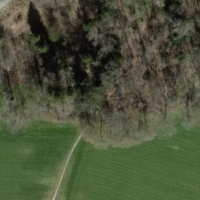
EUNIS habitat code: 52
Species observed at this site:
Acer pseudoplatanus